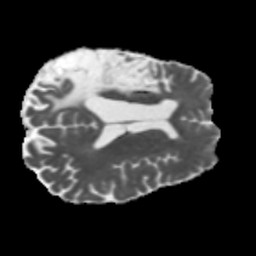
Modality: MD
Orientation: axial
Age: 43
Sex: male
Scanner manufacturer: siemens
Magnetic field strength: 3 T
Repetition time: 5.47 s
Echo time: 0.0854 s